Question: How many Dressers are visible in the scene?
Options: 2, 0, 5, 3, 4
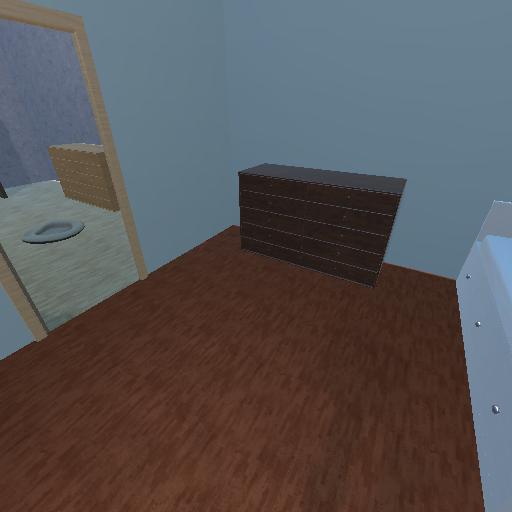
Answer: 2